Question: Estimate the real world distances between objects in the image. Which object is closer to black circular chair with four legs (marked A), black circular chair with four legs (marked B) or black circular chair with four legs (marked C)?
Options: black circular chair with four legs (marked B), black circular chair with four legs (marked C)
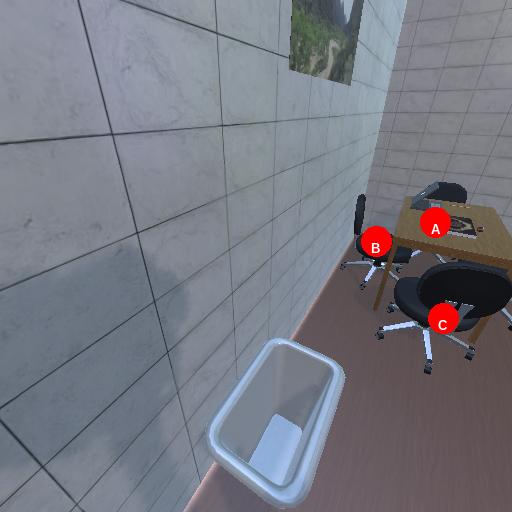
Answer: black circular chair with four legs (marked B)